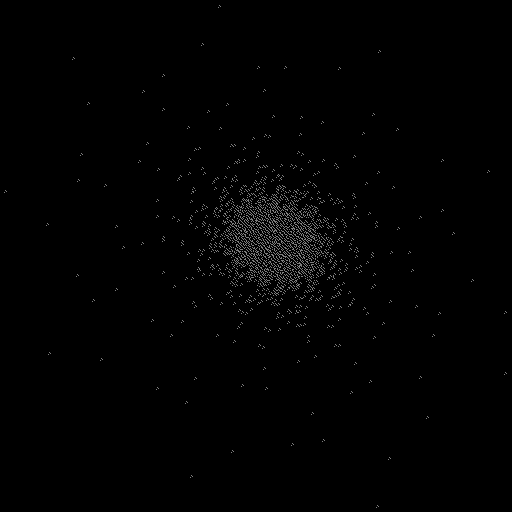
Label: flower